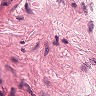
Metastatic tissue present: no